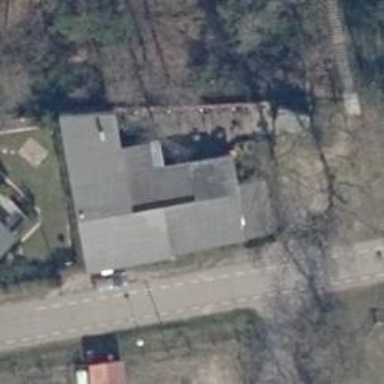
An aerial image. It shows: Cafe.